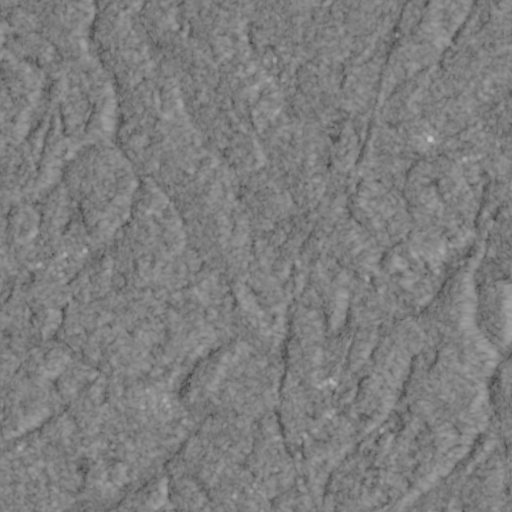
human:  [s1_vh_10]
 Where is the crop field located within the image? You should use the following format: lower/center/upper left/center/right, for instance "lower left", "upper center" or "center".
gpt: The crop field is located in the lower right of the image.
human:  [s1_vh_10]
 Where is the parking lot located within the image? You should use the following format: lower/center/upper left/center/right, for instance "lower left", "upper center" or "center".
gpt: The parking lot is located in the upper right of the image.
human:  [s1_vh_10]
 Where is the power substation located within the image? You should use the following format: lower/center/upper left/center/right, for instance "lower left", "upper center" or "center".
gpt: The power substation is located in the upper right of the image.
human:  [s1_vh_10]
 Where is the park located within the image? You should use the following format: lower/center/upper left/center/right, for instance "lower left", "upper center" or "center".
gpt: There is no park in the image.

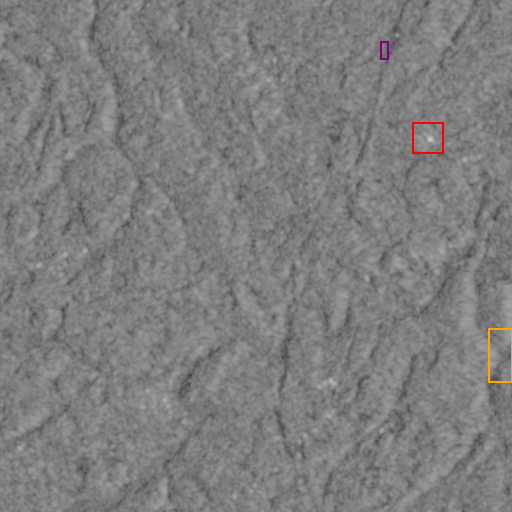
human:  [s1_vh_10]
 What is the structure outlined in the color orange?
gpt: The structure outlined in orange is a crop field.
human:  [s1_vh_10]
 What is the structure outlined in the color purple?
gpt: The structure outlined in purple is a parking lot.
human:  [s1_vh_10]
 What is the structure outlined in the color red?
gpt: The structure outlined in red is a power substation.
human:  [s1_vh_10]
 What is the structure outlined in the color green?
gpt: There is no green outline.